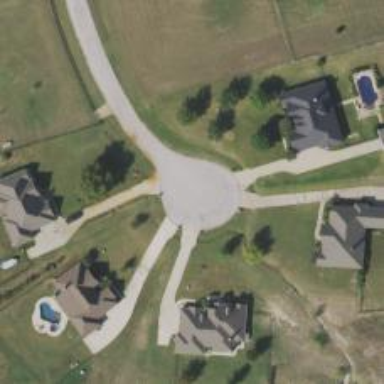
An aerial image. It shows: Turning circle on the road.